Interaction volume radius: 5 \u00c5
Interaction volume height: 45 \u00c5
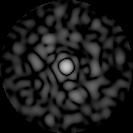
Disorder parameter: 0.8426